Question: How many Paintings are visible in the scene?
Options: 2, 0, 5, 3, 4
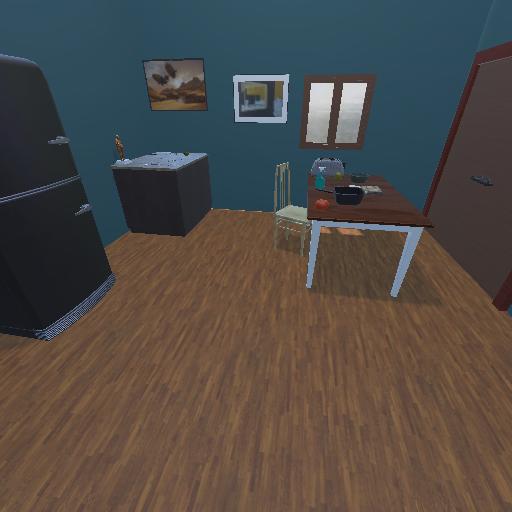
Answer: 2